Question: I am using a for loop to iterate over 105 records in a Pupils model in App Maker.
For each record in the model, I am extracting a folder name from a field in the model.
I am using the folder name as input to 'DriveApp.createFolder()'.
Each folder is generated within the same root folder so that I end up with a root folder that has 105 newly created folders within it.
For each created folder, I assign ownership of the folder to a specific user and remove editing rights from the folder creator.
The root folder in this case has editing rights given to anyone in the domain with the link, so the created folder inherits this setting and this is why I remove the folder creator as an editor.
To help with my debugging, I write to the console after each folder is created and indicate which record from the pupil model is being processed.
What happens is that after about 25 to 30 folders have been created in the root folder the for loop seems to start again, but also continues from where it left off at the same time!
Here is a snippet from the debug console...
[
You can see that the loop seems to start again.
Here is my code...
'''
function createEvidenceFolder(){
var person = Session.getActiveUser().getEmail();
var pupils = app.models.Pupils.newQuery();
pupils.filters.EvidenceFolder._equals = null;
pupils.filters.Roll._equals = "Current";
var pupil = pupils.run();
var folder = "XXXThe Root Folder IDXXX";
for (var x = 0; x < pupil.length; x++){
var fname = pupil[x].Folder_Name;
console.log("Processing record "+x+" for "+fname);
var root = DriveApp.getFolderById(folder);
var createdfolder = root.createFolder(fname).getId();
Utilities.sleep(1000);
DriveApp.getFolderById(createdfolder).setOwner("The email address of the User").removeEditor(person);
pupil[x].EvidenceFolder = createdfolder;
}
app.saveRecords(pupil);
console.log("Processed "+x+" evidence folders");
}
'''
I went back and added the 'Utilities.sleep(1000)' as I was hunting for answers.
So why am I getting twice the number of folders that I should be?
Why does the for loop seem to run concurrently?
By the way, the script is triggered from an onclick event on a button. The 'onclick' event immediately hides the button '(widget.visible = false)' before calling the script with 'google.script.run' so I am hopefully removing the chance to actually click twice!
I am at a loss to explain this, but I am also very new to App Maker and programing.
Does anybody have any insights?
Edit.. Misread the comment section after the reply from Morfinismo!
'''
widget.visible = false;
google.script.run.withFailureHandler(function(err,user){
console.log("The error was "+err+" and the user was "+user);}).createEvidenceFolder();
'''
The above code is from the Button that handles triggering the server script.
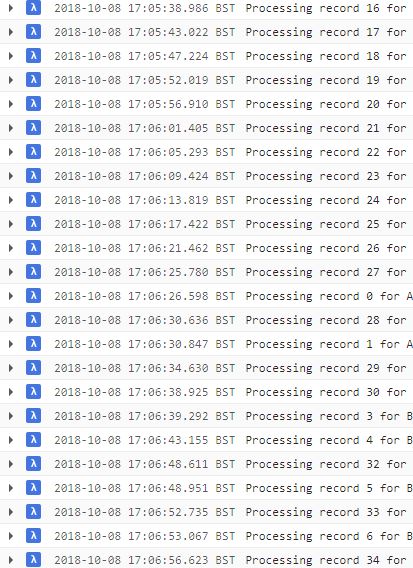
Answer: As far as I'm concerned, there should be no issue whatsoever if you decide to hide the button instead of disabling it. Without inspecting the app, it's almost impossible to tell what might be wrong. My best guess is that somewhere in the app there is some code triggering that behavior or less likely, a bug within appmaker's system. I believe the latter is very unlikely because I tried a set up similar to yours and nothing went wrong.
Either or way, by trying to disable the widget instead of hiding might help:
'''
console.log("Starting process");
widget.enabled= false;
google.script.run.withFailureHandler(function(err){
console.log("The error was "+err);}
).withSuccessHandler(function(){
widget.enabled=true;
console.log("Finished process");
}).createEvidenceFolder();
'''